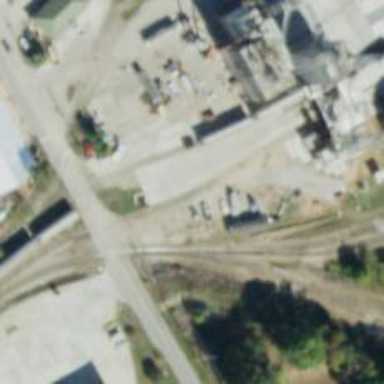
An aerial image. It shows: Railway spur service.